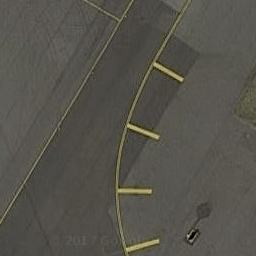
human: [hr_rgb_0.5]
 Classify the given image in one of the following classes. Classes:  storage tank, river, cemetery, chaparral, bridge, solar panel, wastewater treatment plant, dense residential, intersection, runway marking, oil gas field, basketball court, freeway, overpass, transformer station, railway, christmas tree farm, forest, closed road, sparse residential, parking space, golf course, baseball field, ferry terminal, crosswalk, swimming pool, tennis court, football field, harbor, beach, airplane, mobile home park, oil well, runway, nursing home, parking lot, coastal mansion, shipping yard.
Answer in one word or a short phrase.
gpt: runway marking